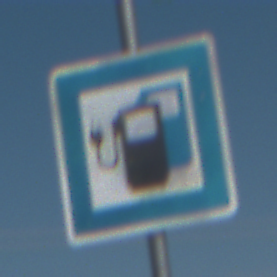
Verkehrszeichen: LadestationFuerElektrofahrzeuge
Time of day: MorningAfternoon
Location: Outdoor (Special)
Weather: Clear
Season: NotSpecified
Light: Natural